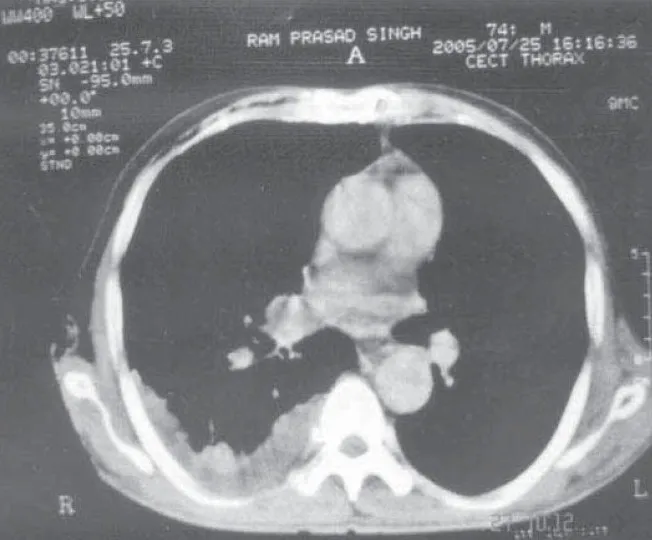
CT thorax showing right sided pleural effusion.
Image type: radiology (ct)